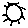
Label: sun